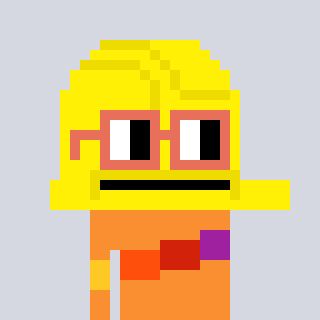
a pixel art character with square orange glasses, a construction helmet-shaped head and a orange-colored body on a cool background